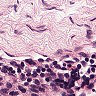
Metastatic tissue present: no